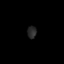
Tissue: lung
Cell type: Endothelial cells
Senescence score: 0.5896
Nuclear area (px): 111
Mean DAPI intensity: 39.721